Here is a 2-D grayscale rendering of raw bearing vibration samples (signal-to-image). Based on the visible evidence, which condition applies: normal, inner_race, outer_race, ball?
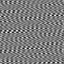
Answer: outer_race